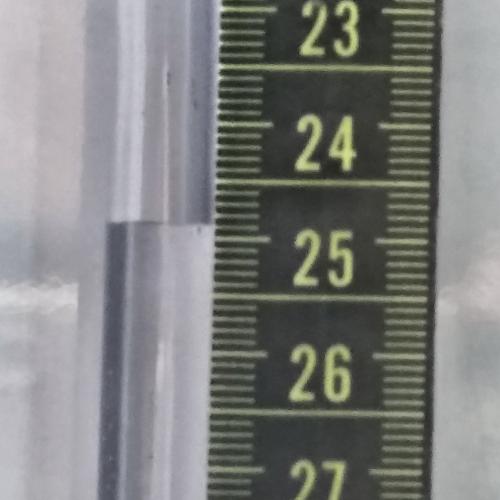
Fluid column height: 24.9 cm